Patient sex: M
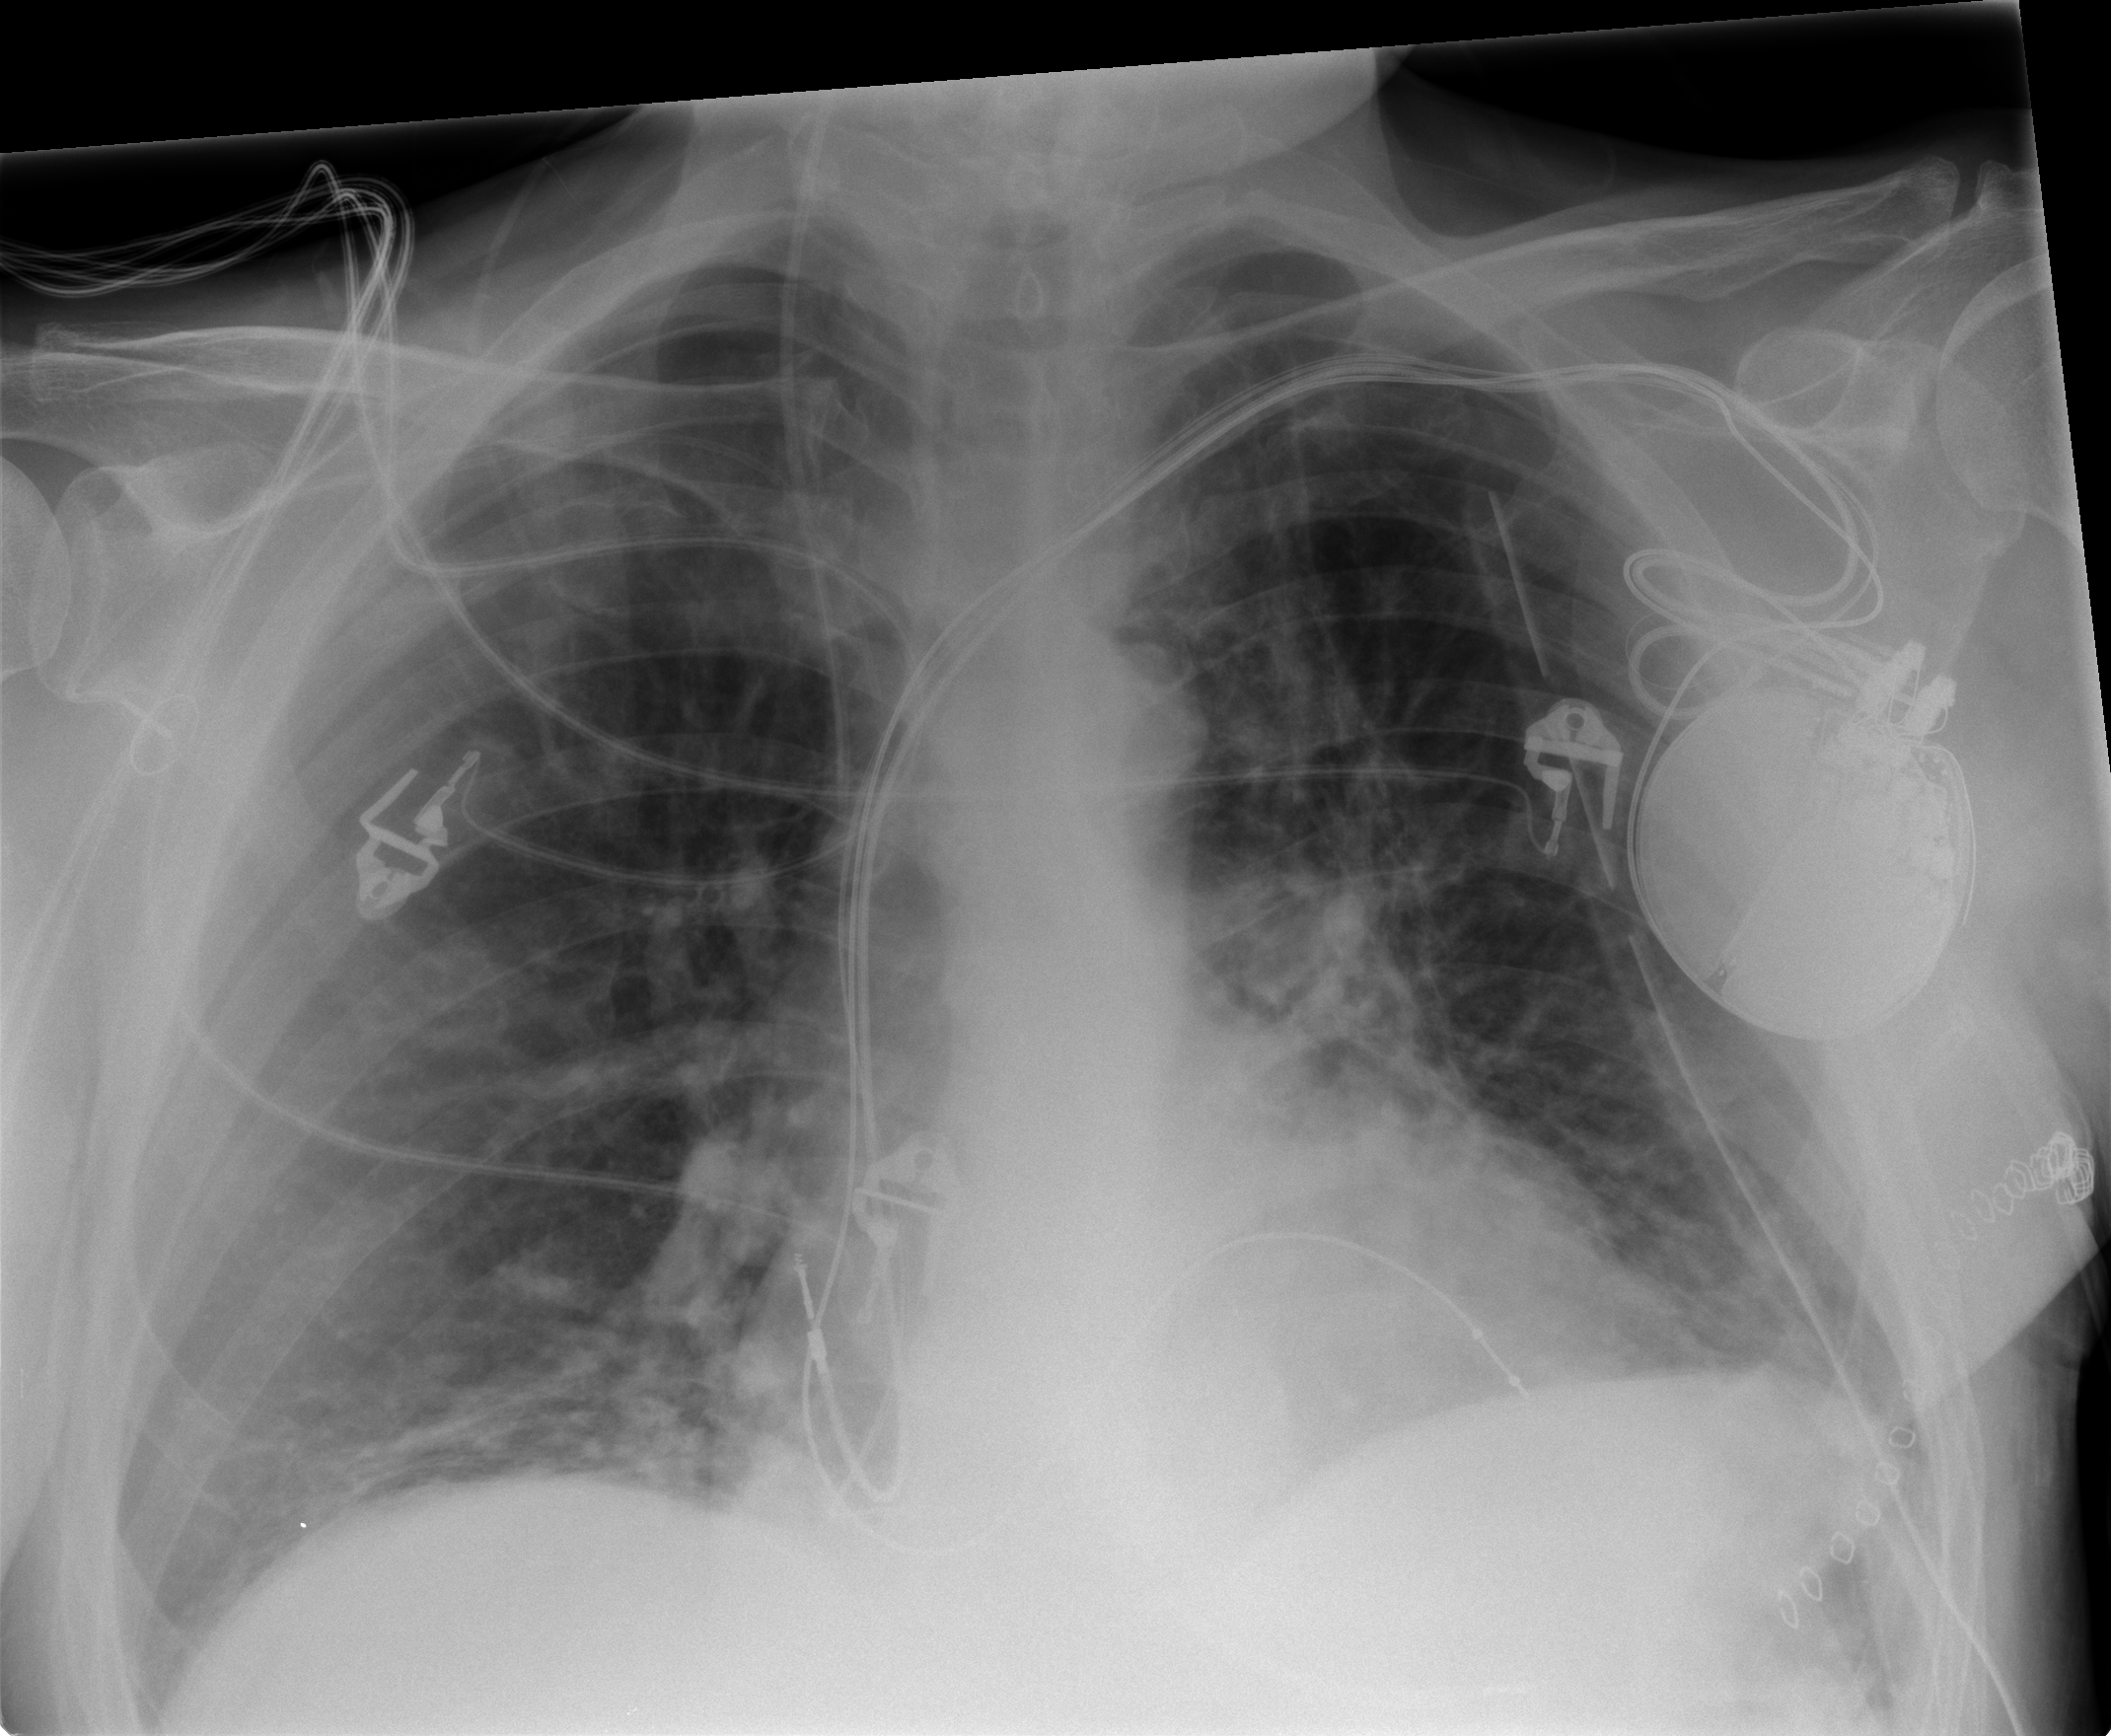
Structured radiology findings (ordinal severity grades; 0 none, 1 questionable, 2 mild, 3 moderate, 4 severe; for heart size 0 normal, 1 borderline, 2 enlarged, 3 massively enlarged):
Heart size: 0
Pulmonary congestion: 2
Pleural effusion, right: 0
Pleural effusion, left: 2
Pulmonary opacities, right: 0
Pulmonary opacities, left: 0
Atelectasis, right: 2
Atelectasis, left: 2